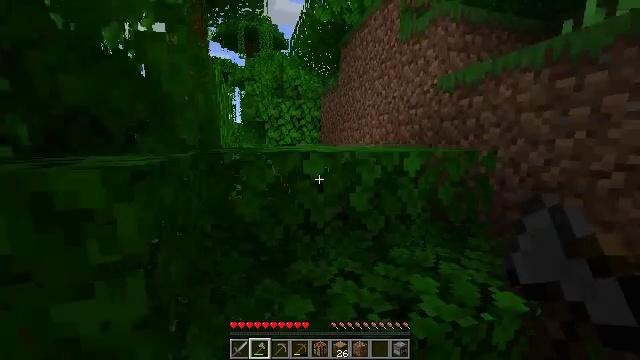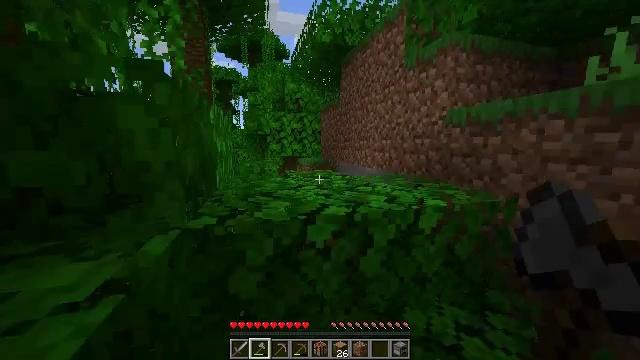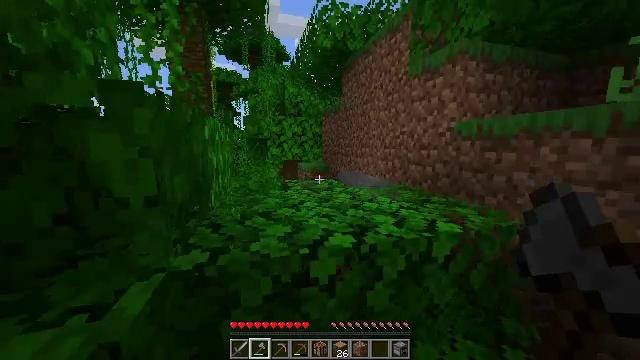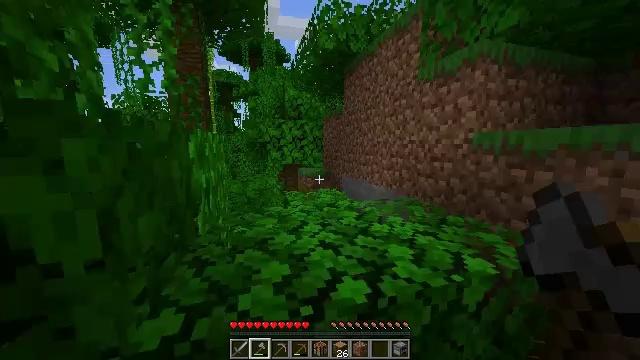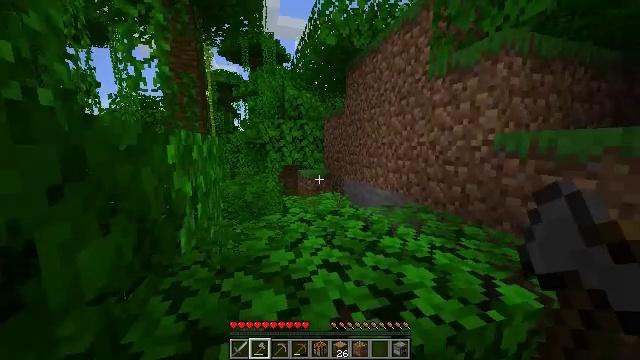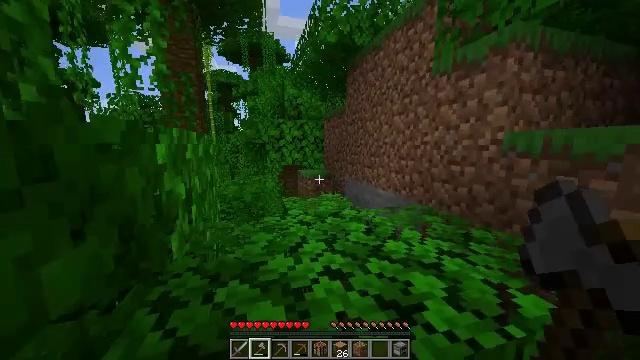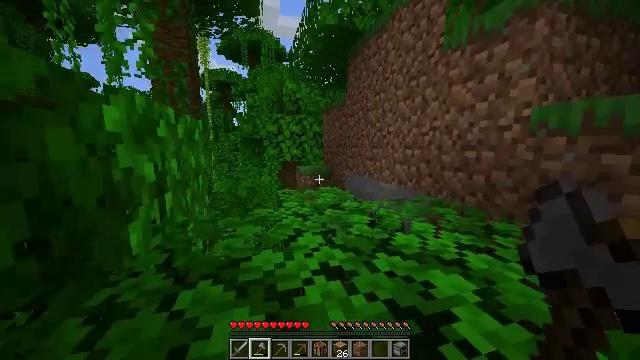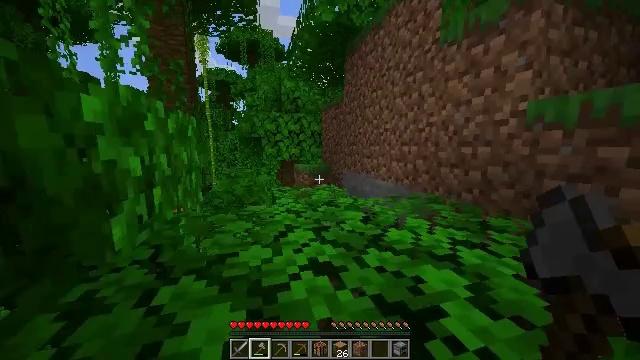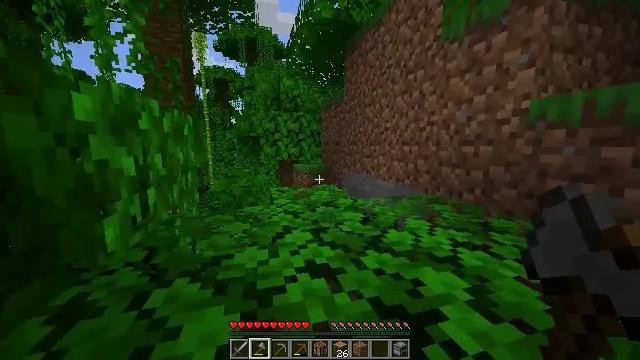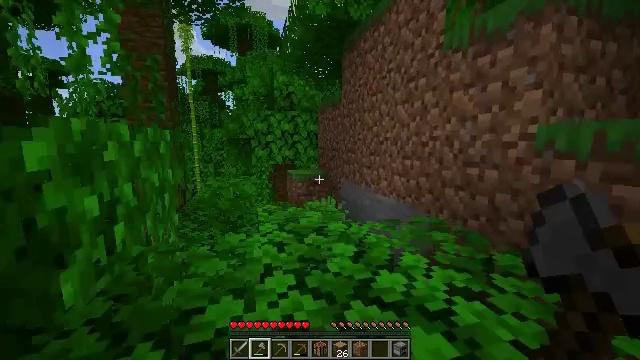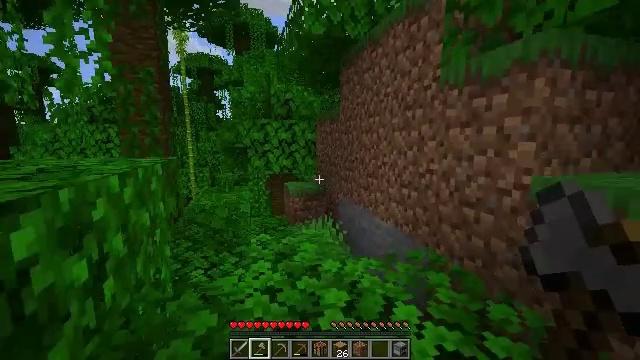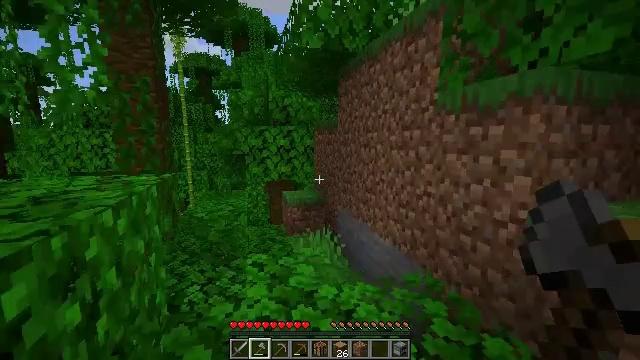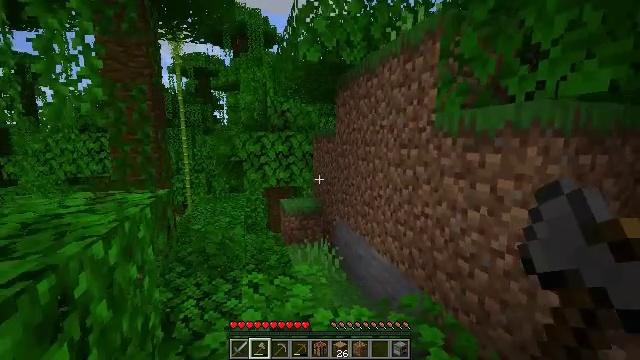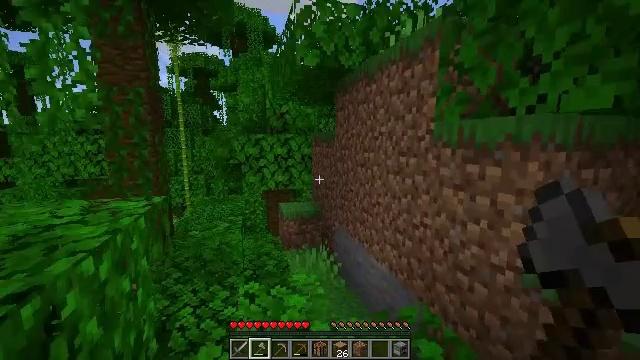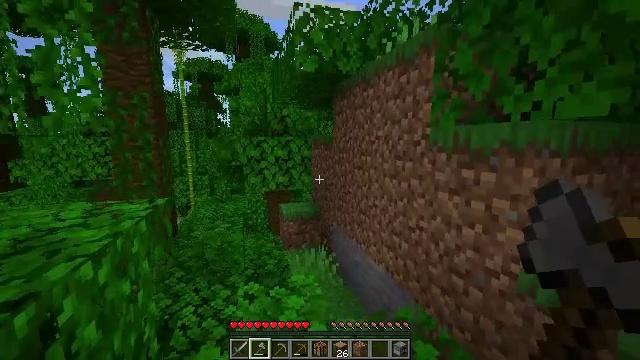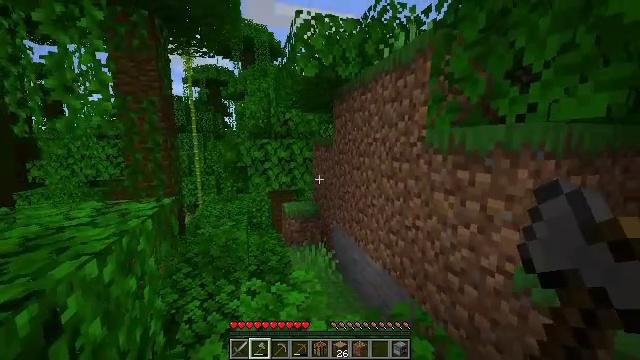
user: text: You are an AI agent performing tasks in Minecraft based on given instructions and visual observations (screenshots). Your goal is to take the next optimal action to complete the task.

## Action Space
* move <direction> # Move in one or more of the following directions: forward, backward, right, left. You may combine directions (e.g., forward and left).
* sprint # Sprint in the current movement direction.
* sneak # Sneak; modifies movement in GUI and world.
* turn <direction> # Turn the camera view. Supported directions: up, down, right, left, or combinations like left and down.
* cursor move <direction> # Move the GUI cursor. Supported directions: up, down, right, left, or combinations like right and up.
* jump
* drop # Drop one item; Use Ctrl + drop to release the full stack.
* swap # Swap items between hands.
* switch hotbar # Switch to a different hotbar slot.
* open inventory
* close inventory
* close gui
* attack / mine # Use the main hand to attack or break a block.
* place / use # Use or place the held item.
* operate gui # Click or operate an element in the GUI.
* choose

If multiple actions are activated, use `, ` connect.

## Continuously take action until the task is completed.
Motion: motion action
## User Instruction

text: Collect some bamboo.
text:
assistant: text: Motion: move forward, sprint, jump
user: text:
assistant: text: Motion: move forward, sprint, jump
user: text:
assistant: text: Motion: move forward, sprint, jump
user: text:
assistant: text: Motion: move forward, sprint, jump
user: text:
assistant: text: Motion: move forward, sprint, jump
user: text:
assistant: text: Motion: move forward, sprint, jump
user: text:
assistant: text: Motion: move forward, sprint, jump
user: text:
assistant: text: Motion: move forward, sprint, jump
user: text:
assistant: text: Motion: move forward, sprint, jump
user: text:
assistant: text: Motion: move forward, sprint, jump
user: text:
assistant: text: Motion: move forward, sprint, jump
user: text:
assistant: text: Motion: move forward, sprint, jump
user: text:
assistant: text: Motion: move forward, sprint, jump
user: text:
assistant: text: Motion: move forward, sprint, jump
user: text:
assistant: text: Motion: move forward, sprint, jump
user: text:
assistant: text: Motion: move forward, sprint, turn left, jump
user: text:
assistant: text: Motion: move forward, sprint, turn left and down, jump
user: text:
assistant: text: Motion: move forward, sprint, turn left, jump
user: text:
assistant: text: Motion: move forward, sprint, turn left and down
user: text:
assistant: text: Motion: move forward, sprint, turn left and down
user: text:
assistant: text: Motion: move forward, sprint, turn left and down
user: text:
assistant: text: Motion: move forward, sprint, turn left and down
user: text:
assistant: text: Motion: move forward, sprint, turn left
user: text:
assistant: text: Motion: move forward, sprint
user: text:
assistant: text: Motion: move forward, sprint
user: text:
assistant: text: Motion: move forward, sprint
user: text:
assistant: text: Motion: move forward, sprint
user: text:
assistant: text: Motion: move forward, sprint
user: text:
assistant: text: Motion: move forward, sprint
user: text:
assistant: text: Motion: move forward, sprint